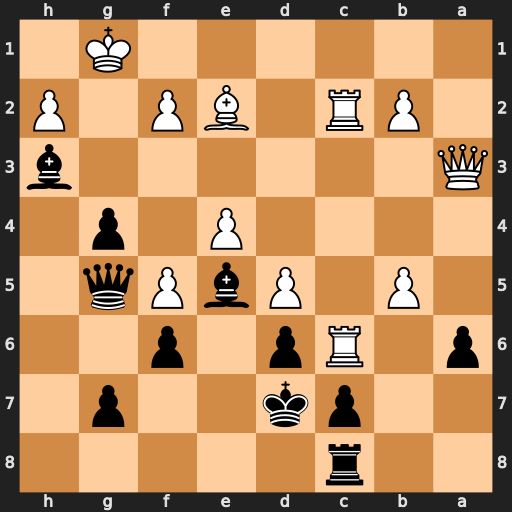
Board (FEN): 2r5/2pk2p1/p1Rp1p2/1P1PbPq1/4P1p1/Q6b/1PR1BP1P/6K1
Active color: b
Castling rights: -
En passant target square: -
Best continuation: Qf4 Qg3 Qxe4 R6c4 Qxd5